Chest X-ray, PA view. Patient: 39 years old, sex F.
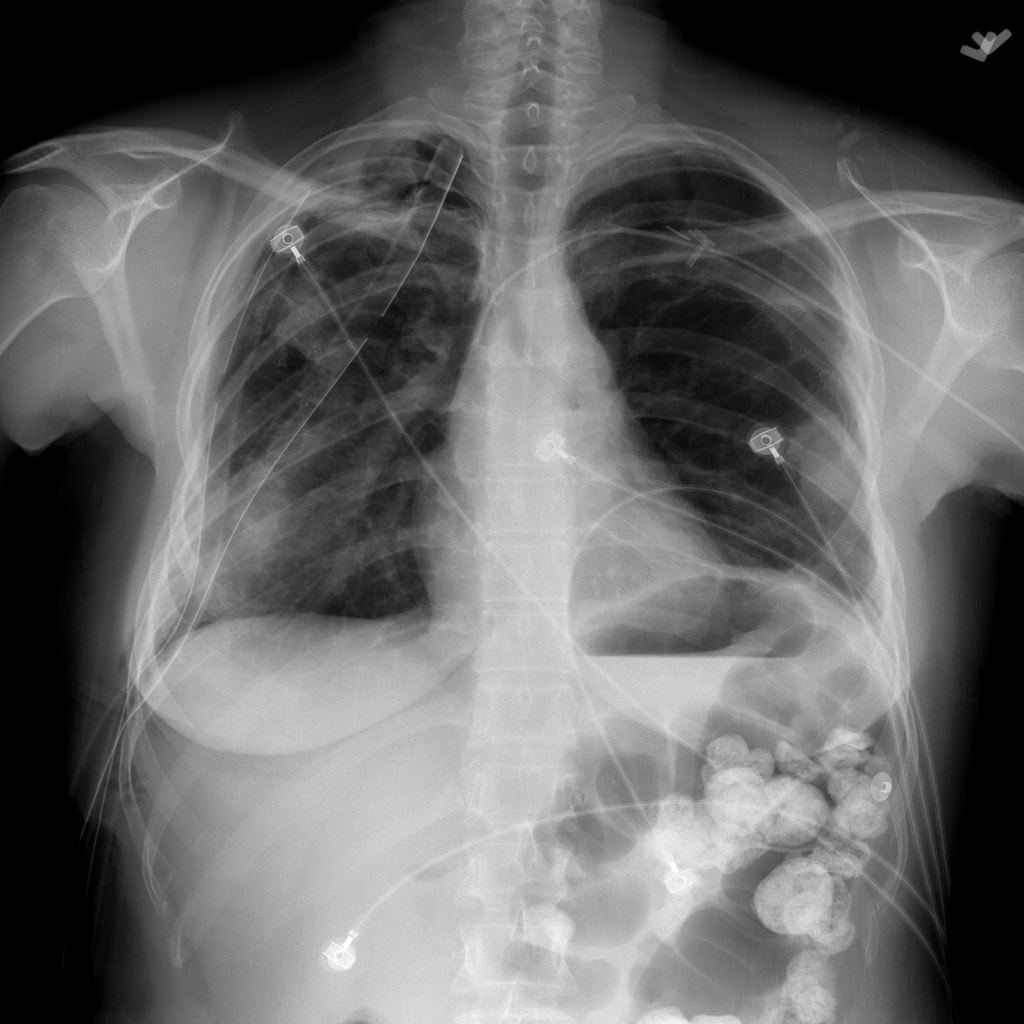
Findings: Pneumothorax